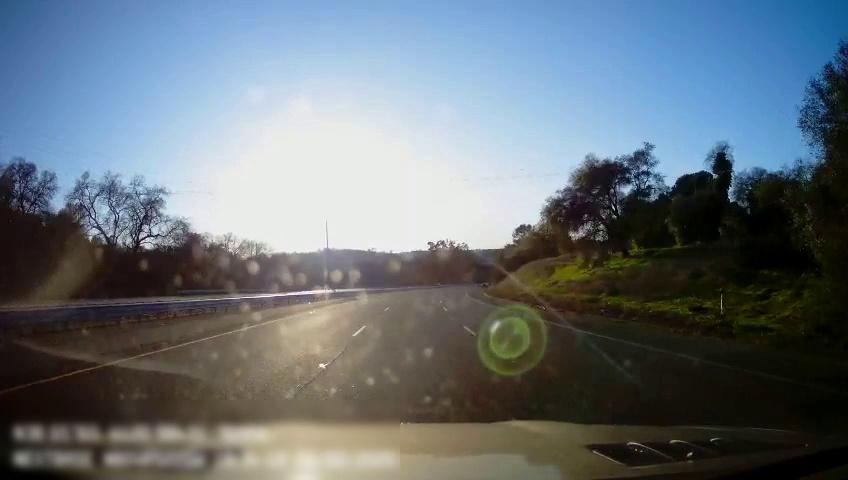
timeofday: Day
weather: Sunny
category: Drivable Space
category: Drivable Space
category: Lanes | Current Lane
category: Lanes | Current Lane
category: Lanes | Alternate Lane
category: Lanes | Alternate Lane